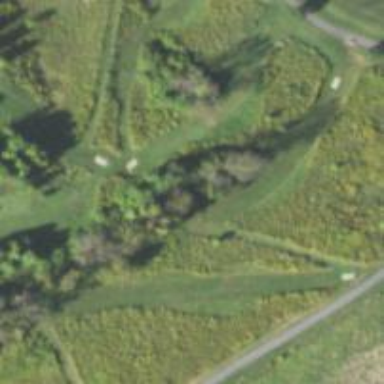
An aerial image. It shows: Disc golf basket.